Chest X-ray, AP view. Patient: 22 years old, sex F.
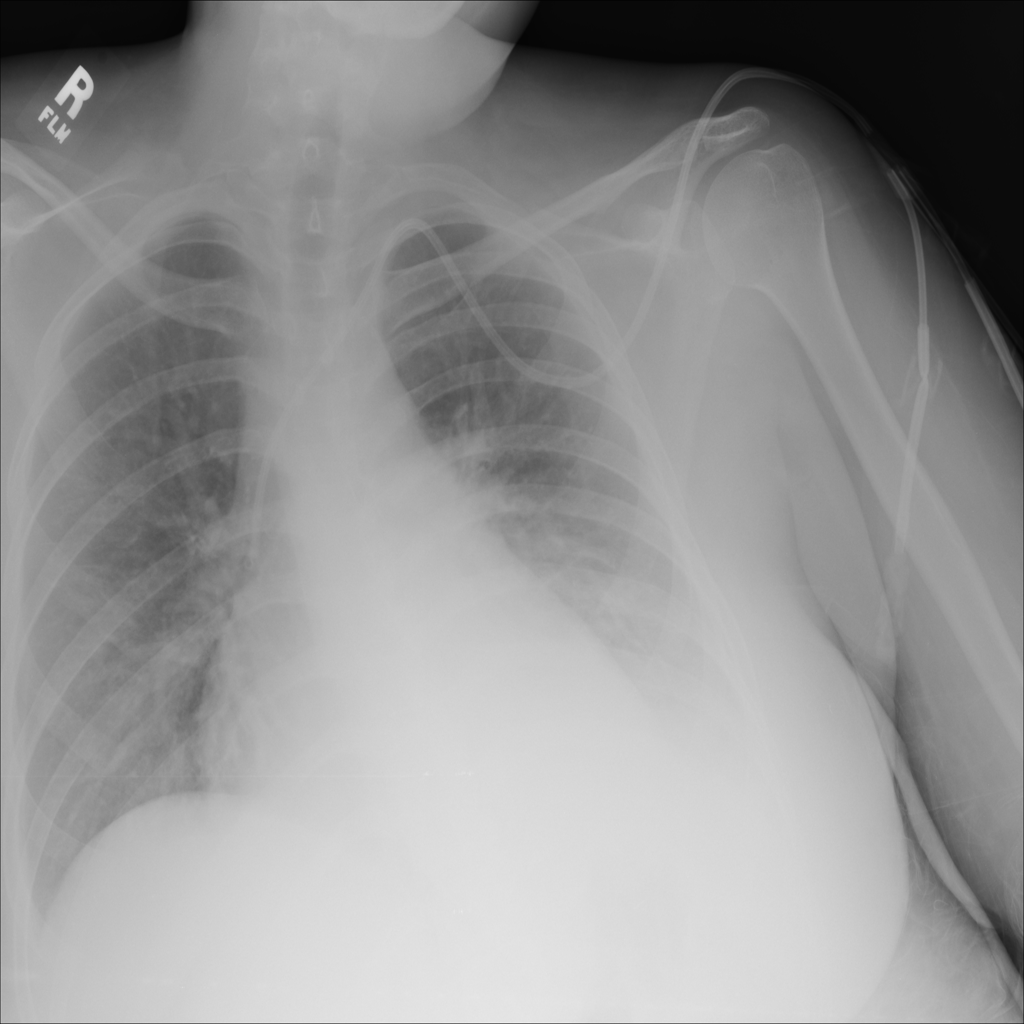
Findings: Consolidation